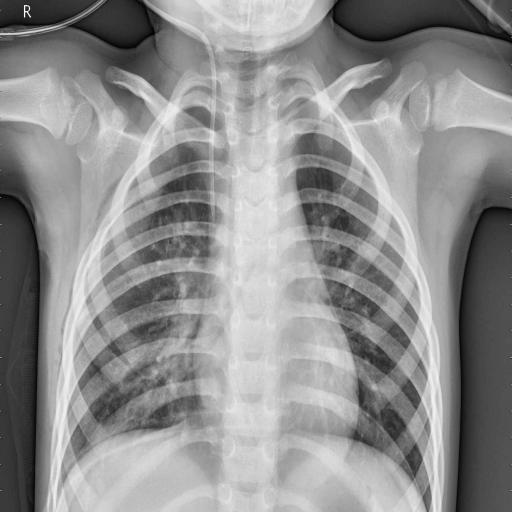
Finding: PNEUMONIA